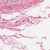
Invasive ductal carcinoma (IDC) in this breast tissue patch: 0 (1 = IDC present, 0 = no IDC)